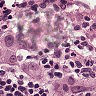
Metastatic tissue present: yes